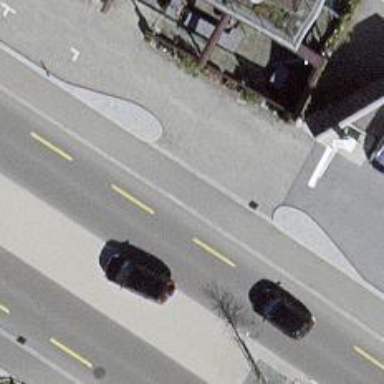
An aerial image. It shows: Unmarked road crossing.